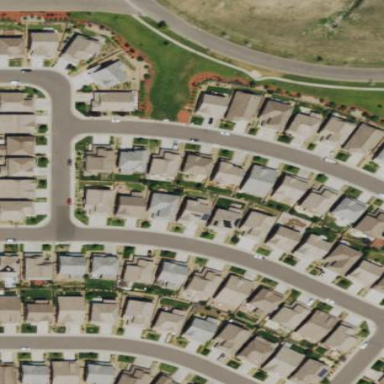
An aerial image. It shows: Single-family residential area.